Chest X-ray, AP view. Patient: 65 years old, sex F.
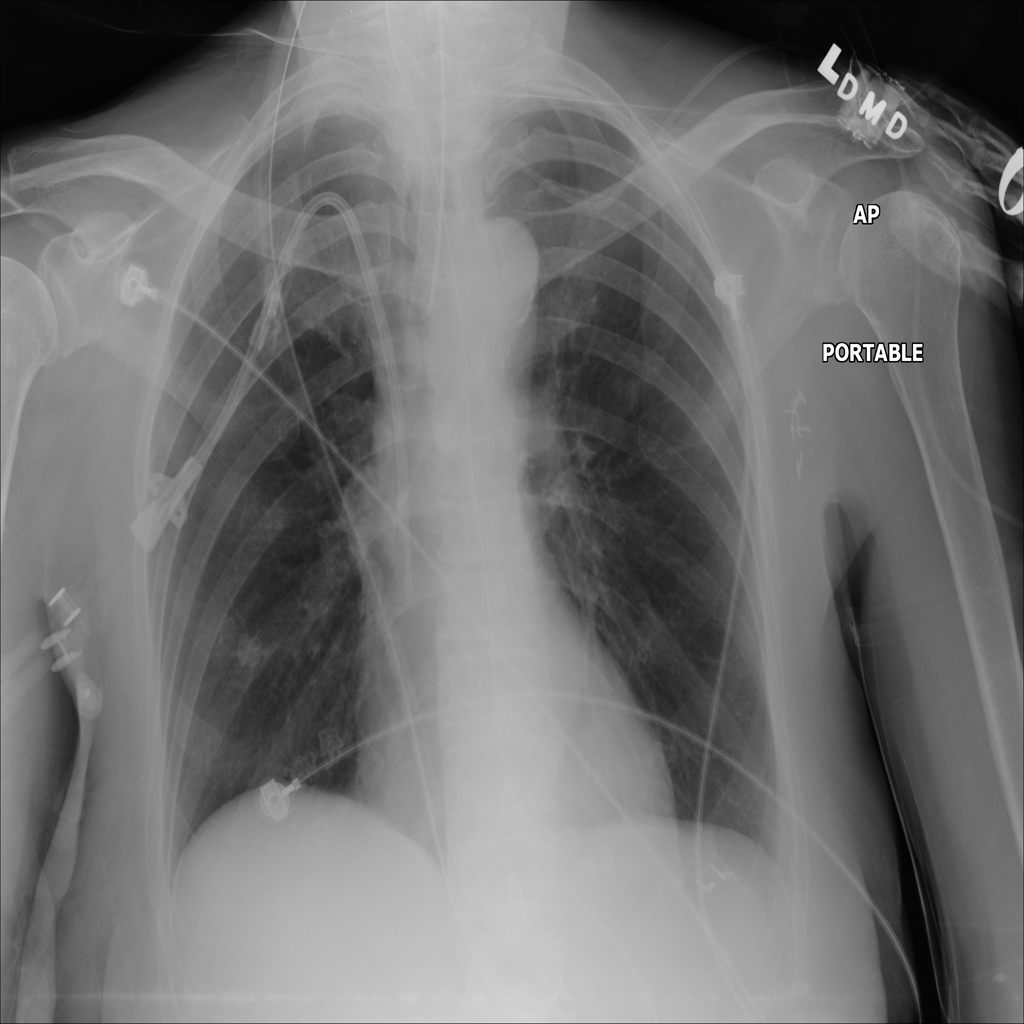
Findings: No Finding